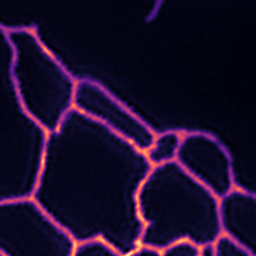
Label: Super-resolution ER image